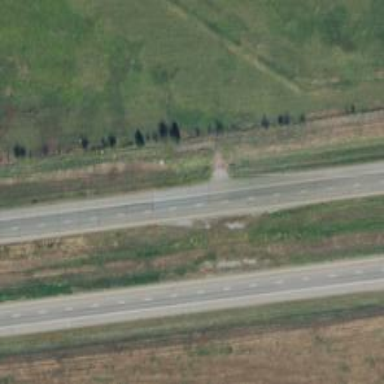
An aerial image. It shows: This image shows trunk highway that functions as expressway.